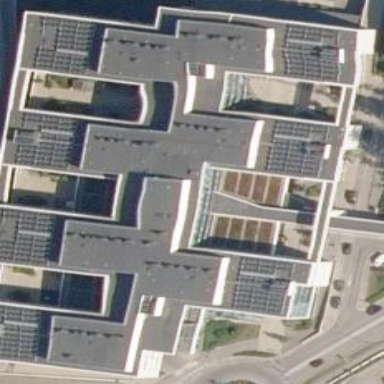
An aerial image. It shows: Hospital building.